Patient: sex M, age 75
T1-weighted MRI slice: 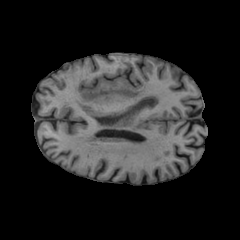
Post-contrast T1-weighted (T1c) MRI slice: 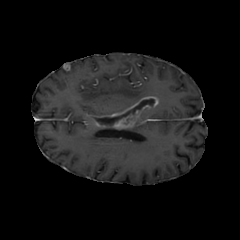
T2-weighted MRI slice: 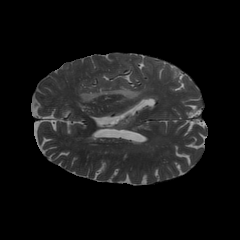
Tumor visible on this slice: yes
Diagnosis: Glioblastoma, IDH-wildtype
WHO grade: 4